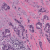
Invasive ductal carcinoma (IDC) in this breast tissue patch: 1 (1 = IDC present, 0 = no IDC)